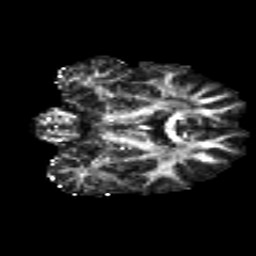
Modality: FA
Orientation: coronal
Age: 23
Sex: male
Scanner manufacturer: siemens
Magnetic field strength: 3 T
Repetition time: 8.8 s
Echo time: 0.085 s